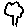
Label: tree